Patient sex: M
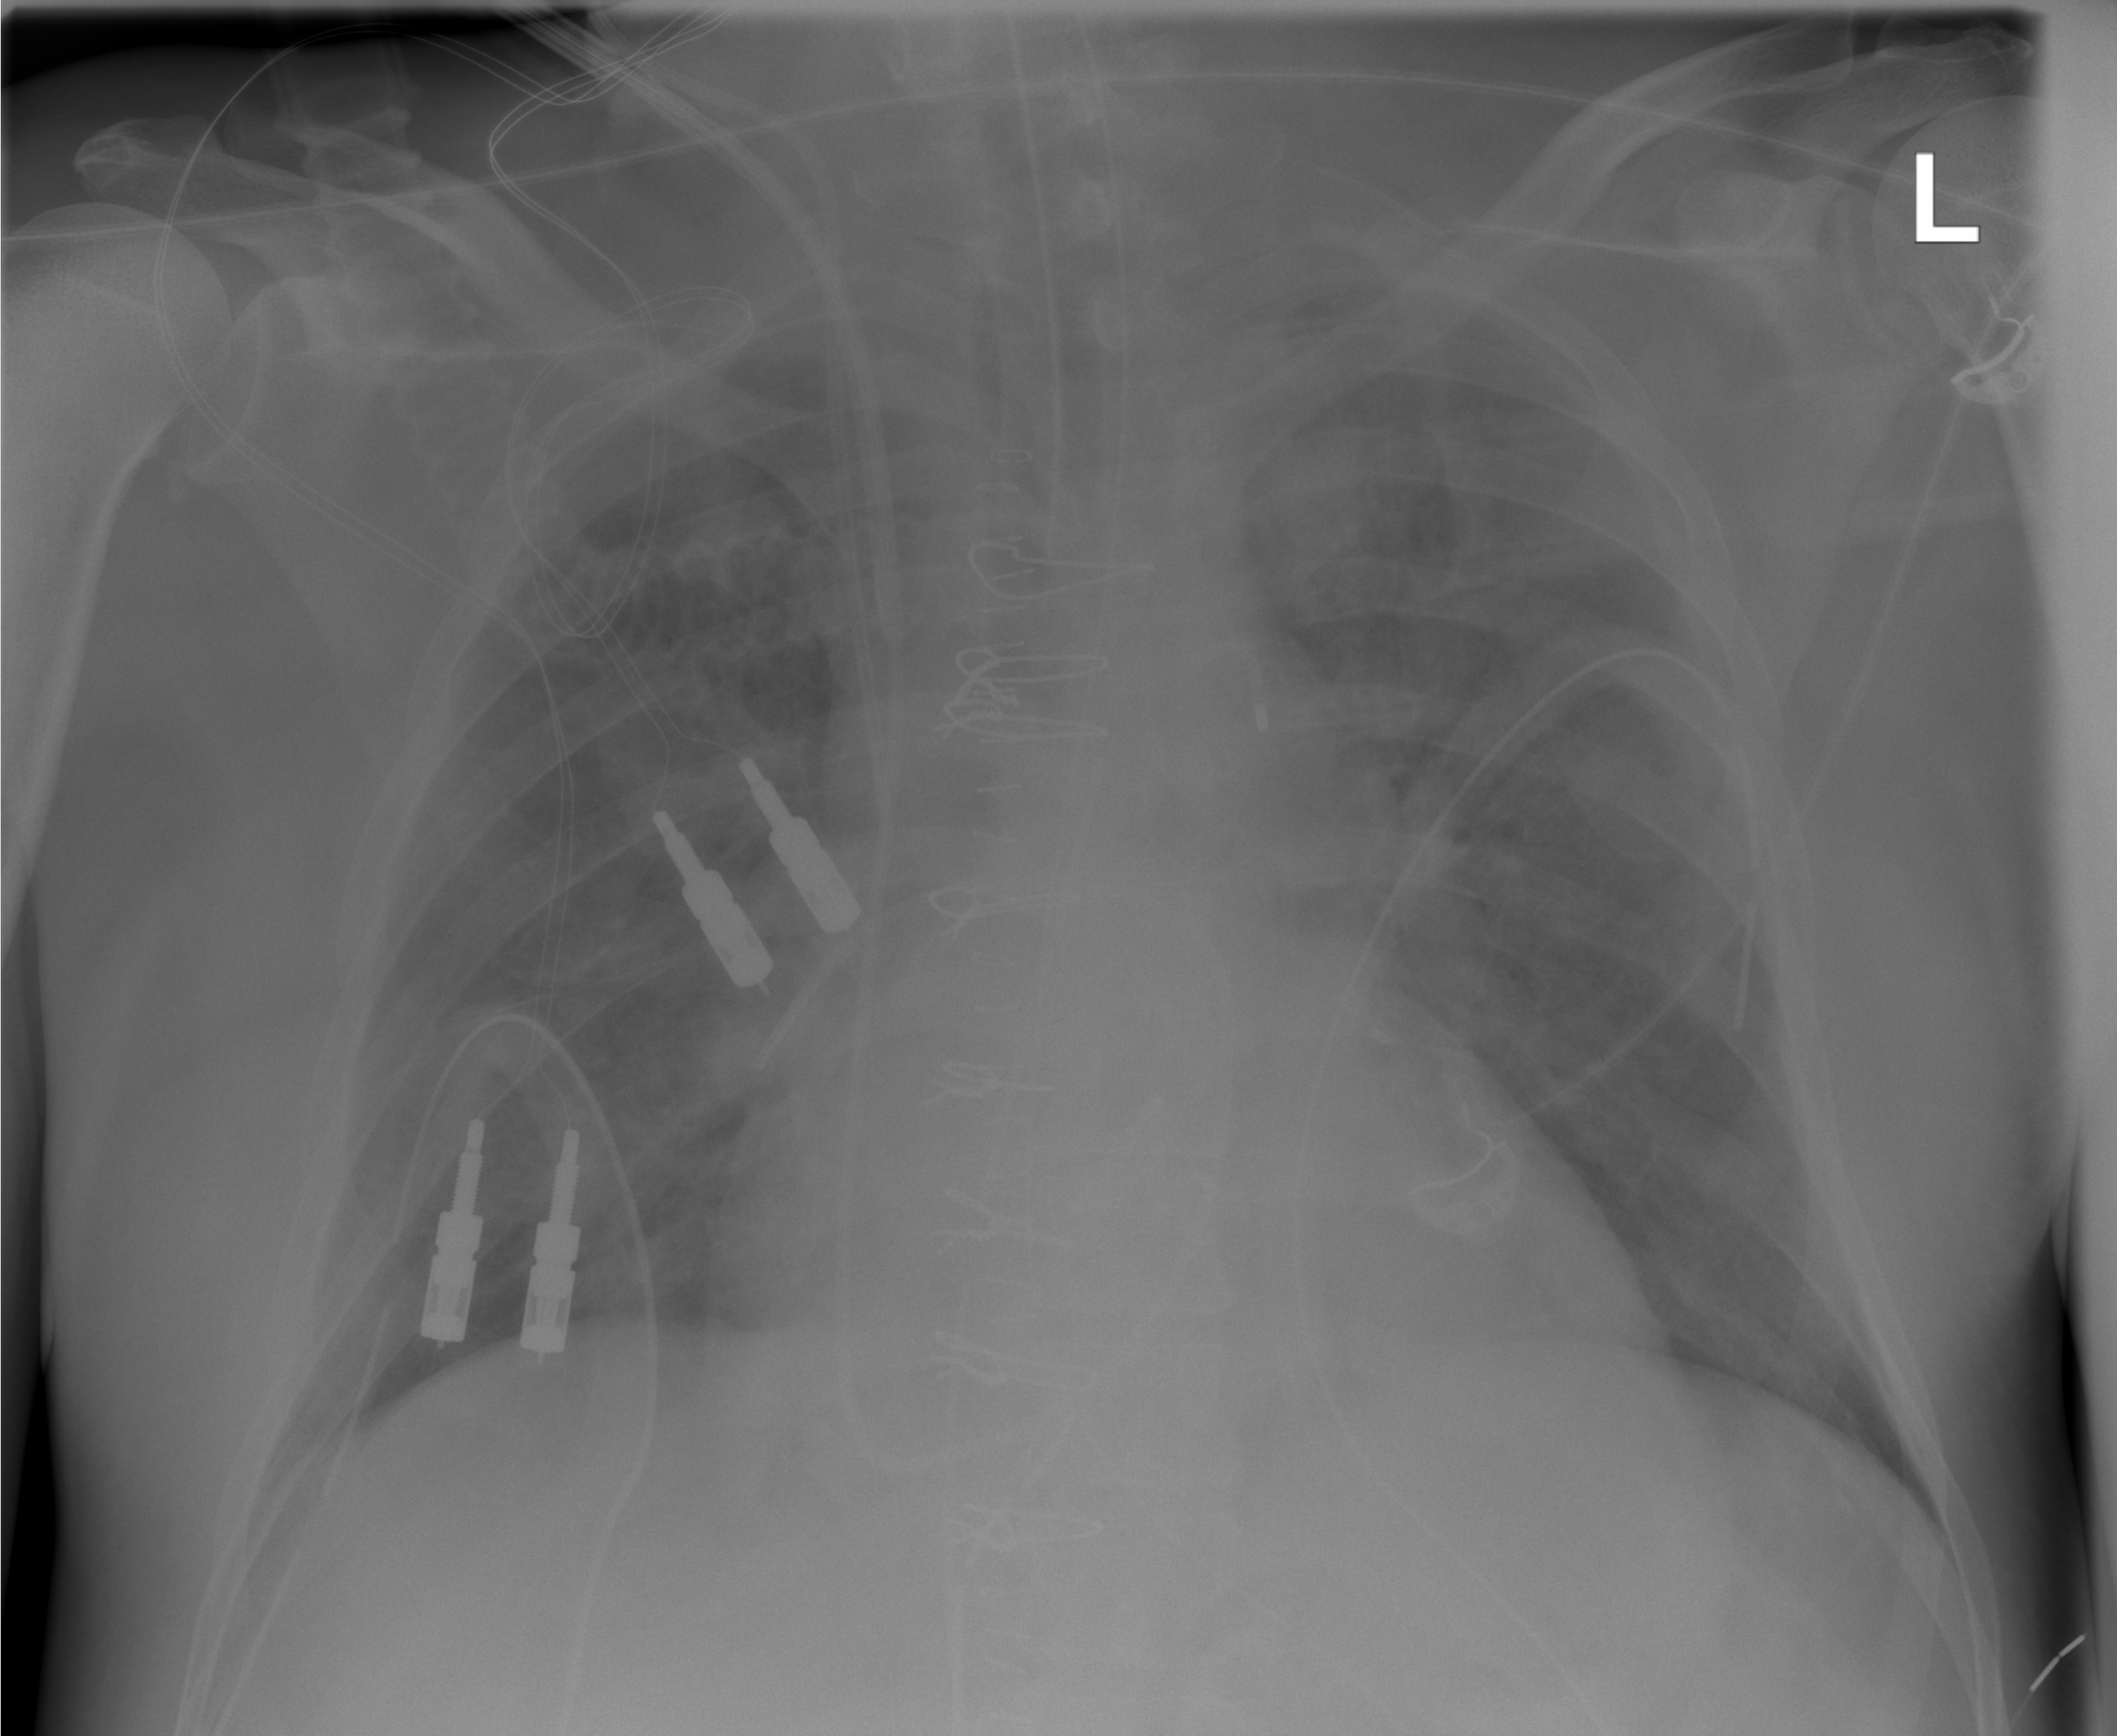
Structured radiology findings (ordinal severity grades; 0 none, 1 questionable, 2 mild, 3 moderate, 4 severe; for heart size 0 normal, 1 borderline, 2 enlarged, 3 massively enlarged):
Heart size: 0
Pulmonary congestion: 3
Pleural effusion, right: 0
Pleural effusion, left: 0
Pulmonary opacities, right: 1
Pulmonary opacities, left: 1
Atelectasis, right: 2
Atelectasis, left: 2